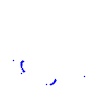
Particle: pion